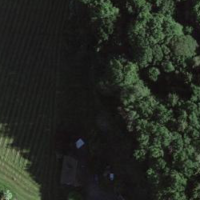
EUNIS habitat code: 41
Species observed at this site:
Fagus sylvatica